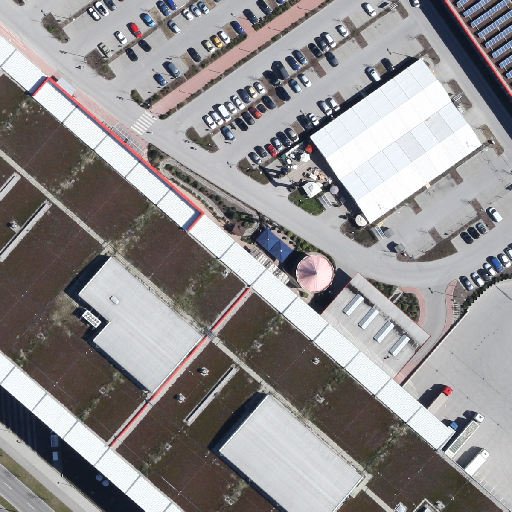
Referring expression: road marking